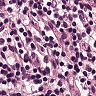
Metastatic tissue present: no